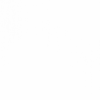
Label: dusty